Question: In my Visual Studio I'd like to find all the files that contain 2 specific words (say, 'UpdatePanel' and 'DropDownCheckList' in a solution or project). In other words, I like to find all the files using my home-made webserver control 'DropDownCheckList' with the ASP.NET control 'UpdatePanel'.

How to do it?
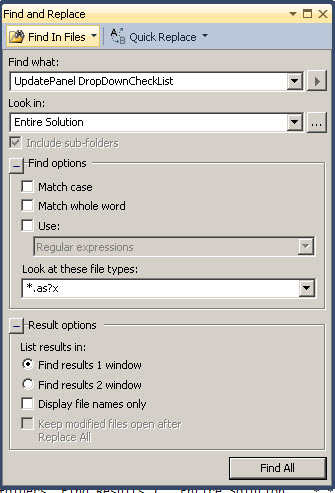
Answer: The answer depends on your Visual Studio Version. <URL> in their search dialogue, so the solution would look something like:
'''
^(?s)(?=.*Foobar)(?=.*Test)
'''
'(?=...)' is a <URL>
'(?s)' is an <URL> to make the '.' matches also newline characters
with an older version, there is a special kind of regex flavour used, so you can not use lookaheads:
'''
(Foobar(.|
)+Test)|(Test(.|
)+Foobar)
'''
here I used an alternation to match first word A, then word B OR first word B then word A.
'(.|
)+' is a workaround to match either any character or a newline character.